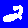
Digit: 2